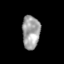
Tissue: skin
Cell type: Epithelial cells
Senescence score: 0.2866
Nuclear area (px): 579
Mean DAPI intensity: 161.028